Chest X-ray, PA view. Patient: 21 years old, sex M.
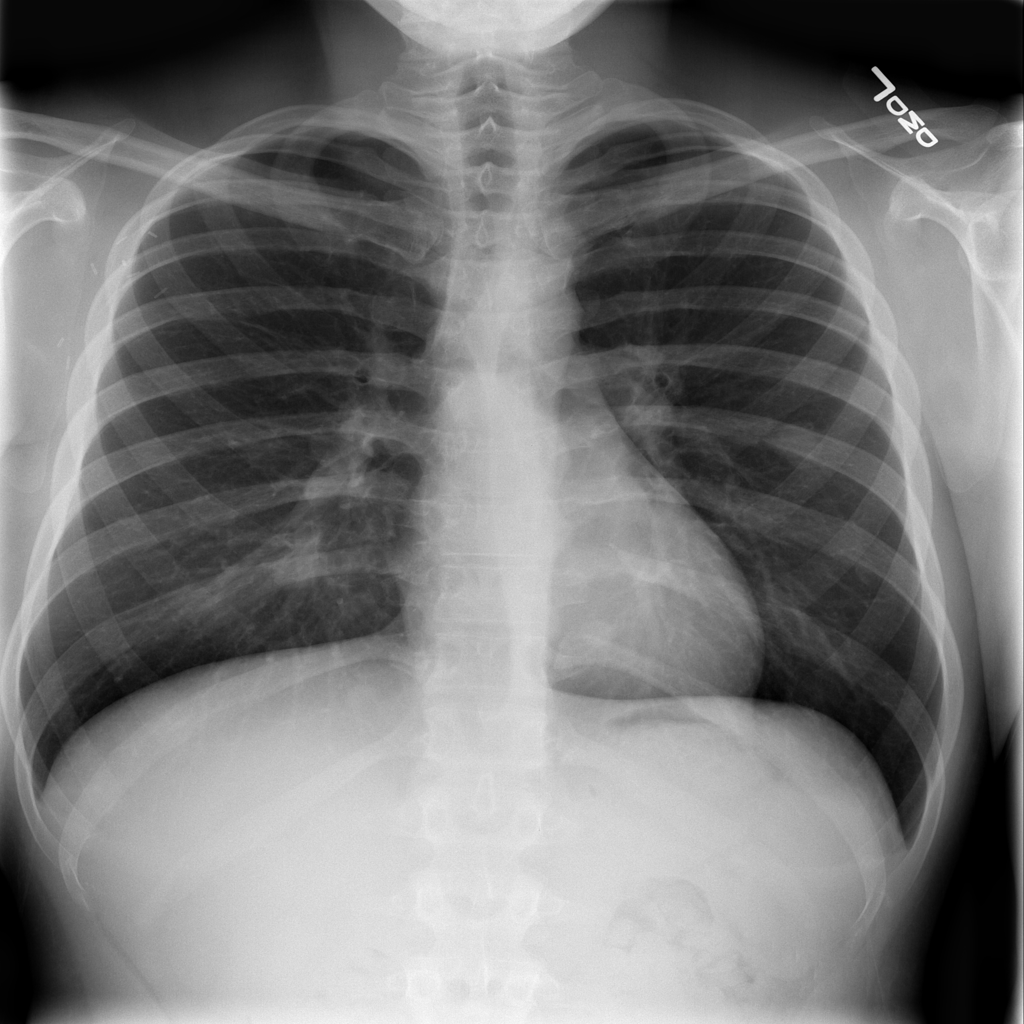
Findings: Nodule